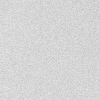
Atmospheric dust classification: dusty